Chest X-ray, PA view. Patient: 64 years old, sex F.
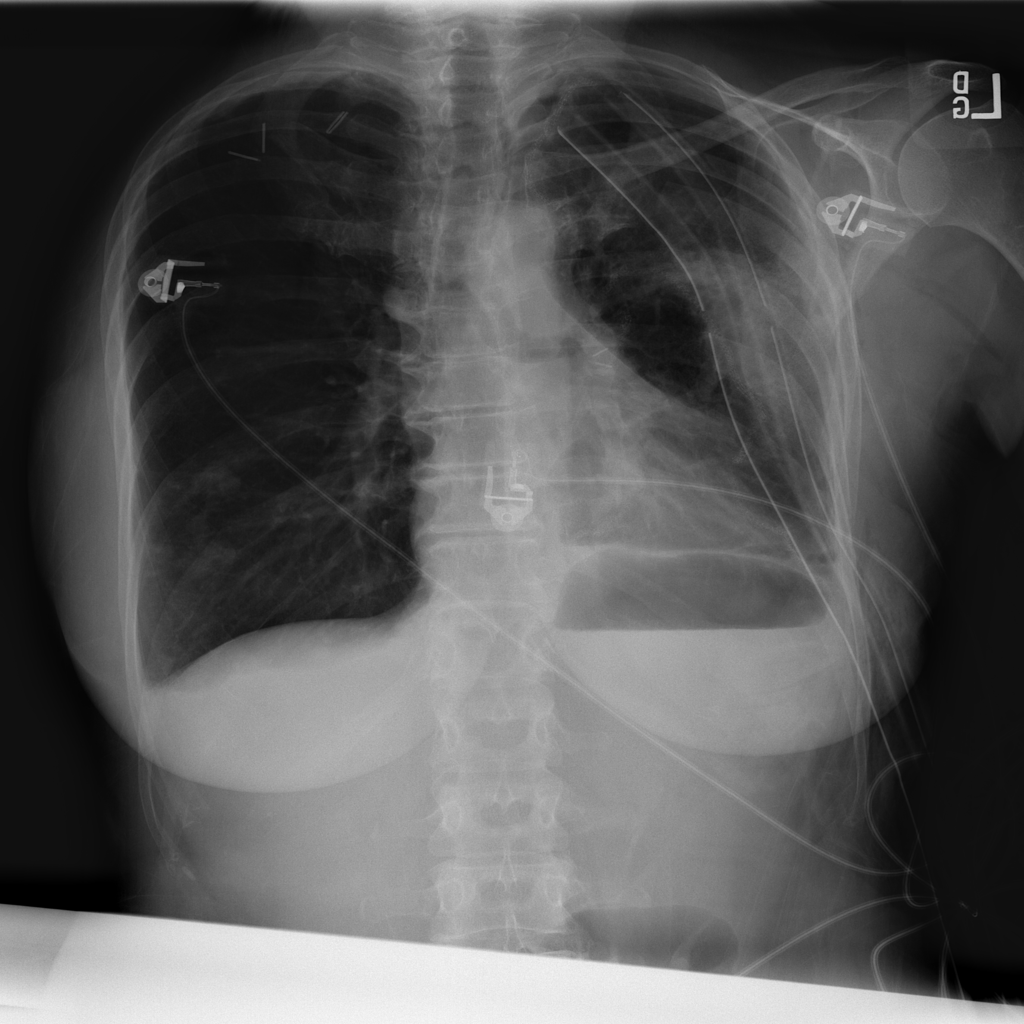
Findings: Pneumothorax